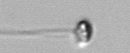
Label: flagellate